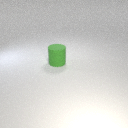
large green rubber cylinder